Question: Goal:
Display a picture, that is saved inside of my application, in my document.
Problem:
How do retrieve the URL addres of logotype.jpg picture that is located inside of my application? The picture is saved inside of my WPF application.
The address should be used in the class Uri.

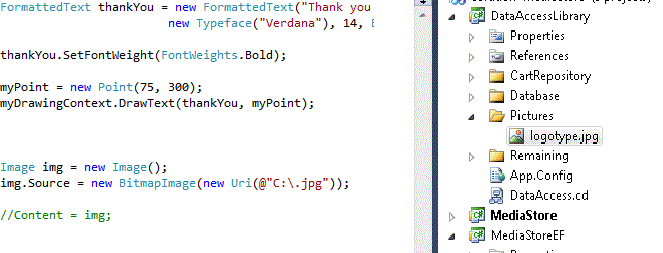
Answer: Set logotype.jpg as content and copy always/copy if newer, then find the executing assembly path, and build the path for the image...
<URL>
Also, you might be able to also add the image as a resource and reference it un the resource bundle.